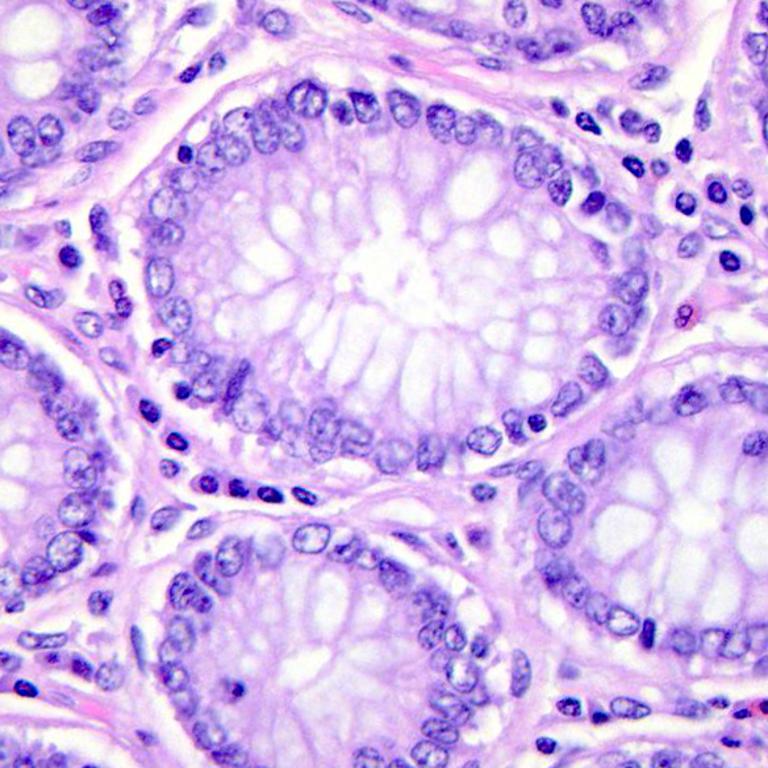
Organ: colon
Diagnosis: benign